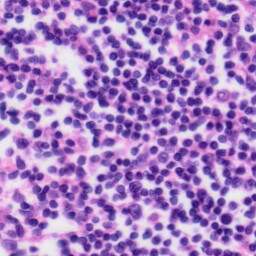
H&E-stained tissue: Tonsil